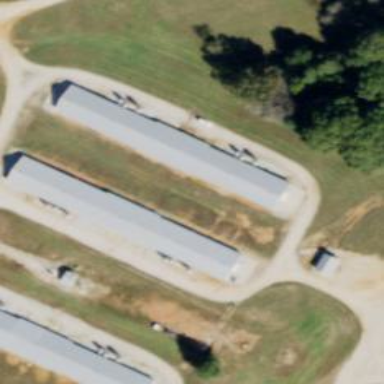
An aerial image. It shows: Poultry house.